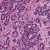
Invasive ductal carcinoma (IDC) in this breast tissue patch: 1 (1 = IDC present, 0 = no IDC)